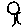
Label: tree